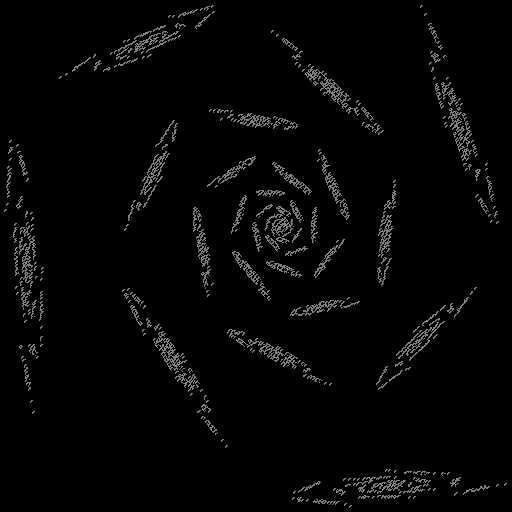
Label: rose